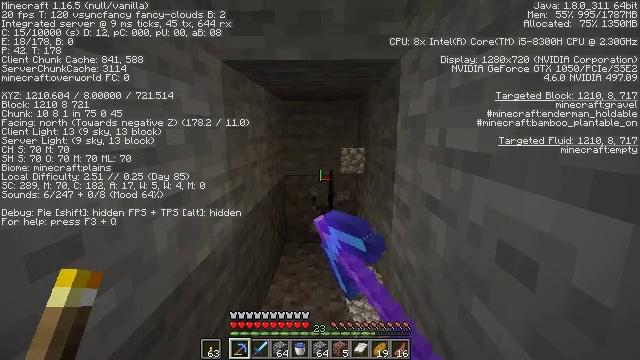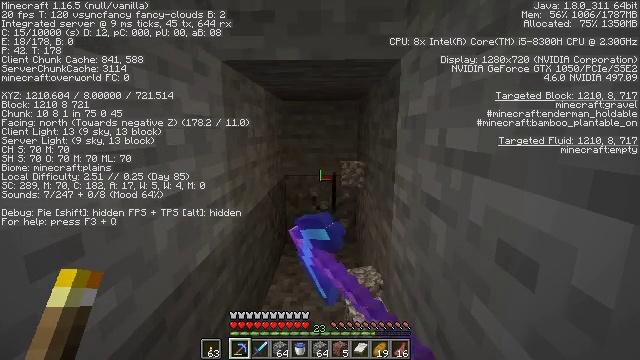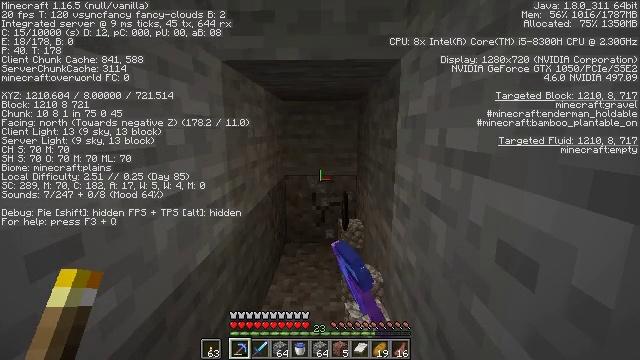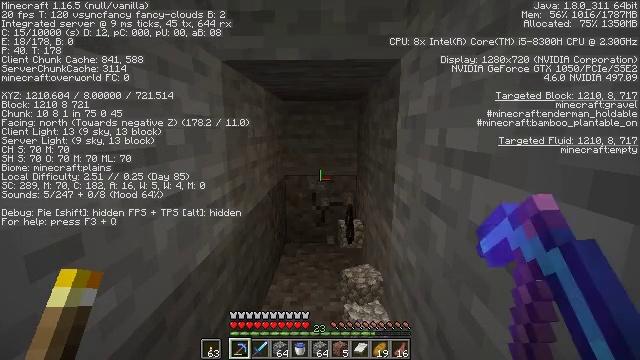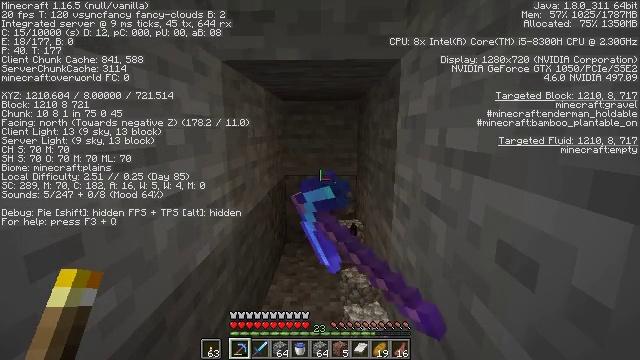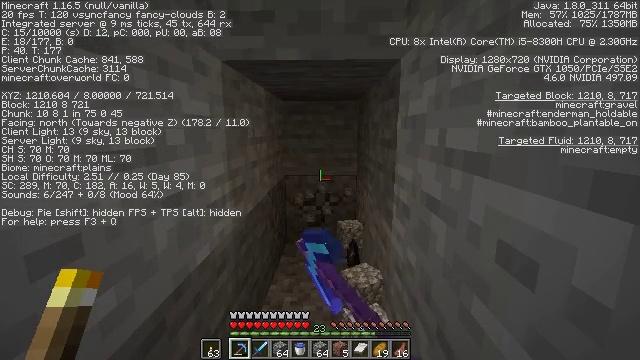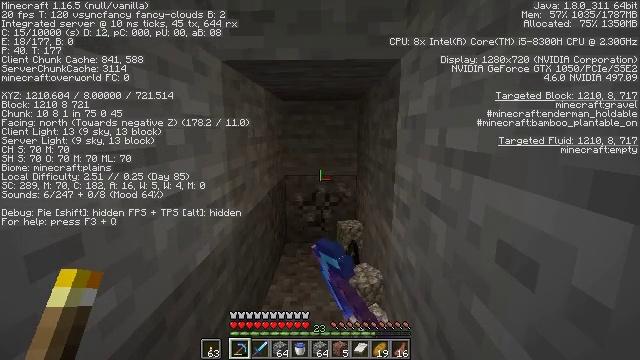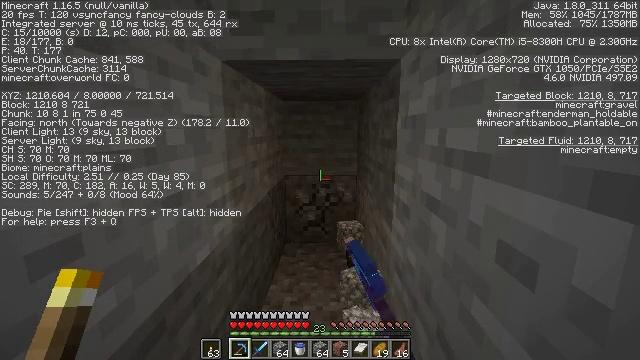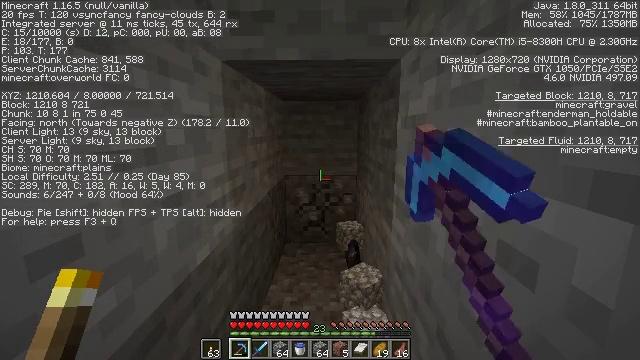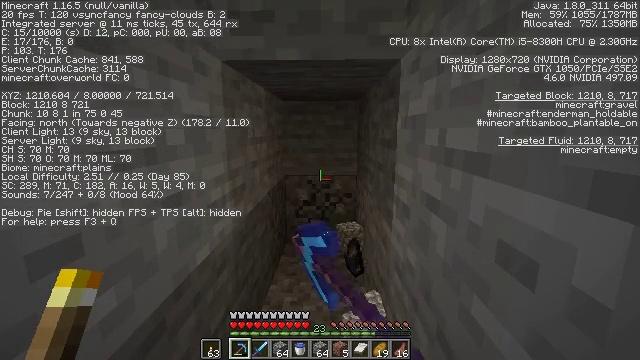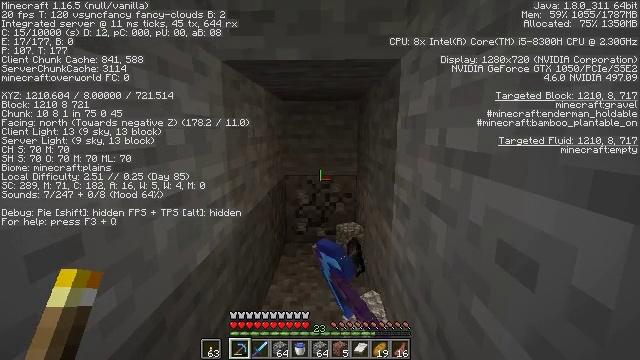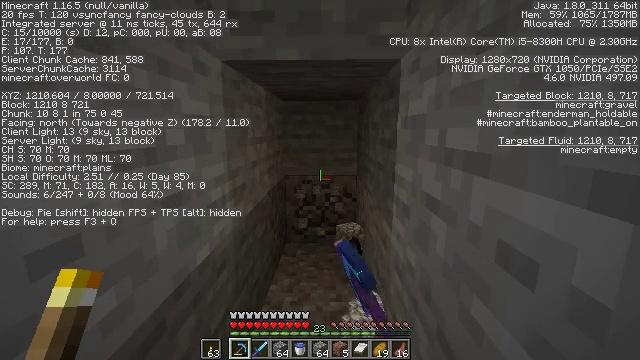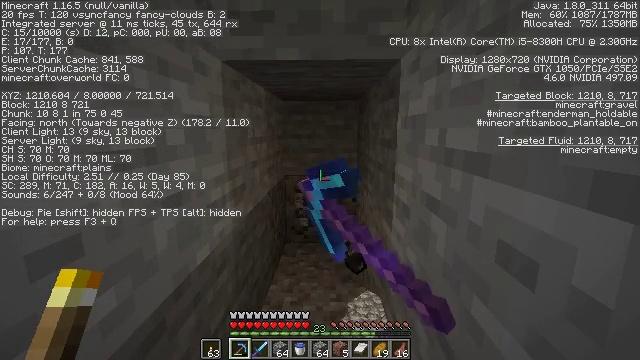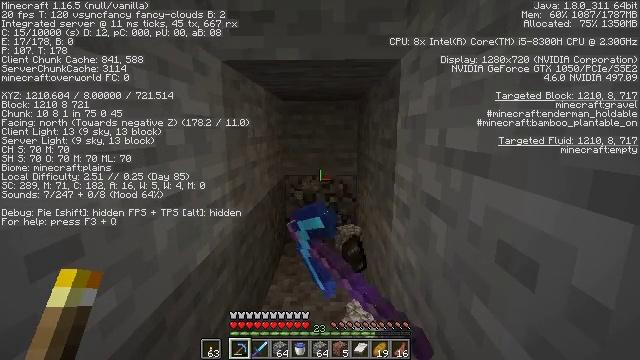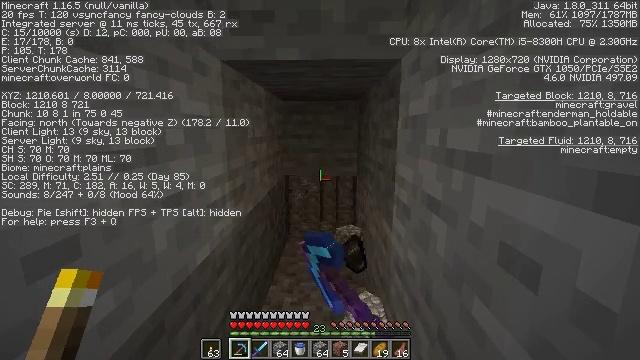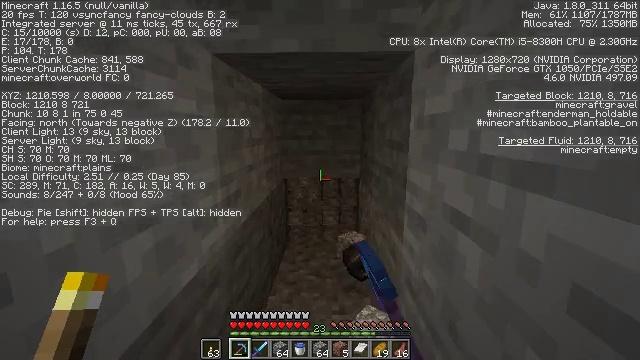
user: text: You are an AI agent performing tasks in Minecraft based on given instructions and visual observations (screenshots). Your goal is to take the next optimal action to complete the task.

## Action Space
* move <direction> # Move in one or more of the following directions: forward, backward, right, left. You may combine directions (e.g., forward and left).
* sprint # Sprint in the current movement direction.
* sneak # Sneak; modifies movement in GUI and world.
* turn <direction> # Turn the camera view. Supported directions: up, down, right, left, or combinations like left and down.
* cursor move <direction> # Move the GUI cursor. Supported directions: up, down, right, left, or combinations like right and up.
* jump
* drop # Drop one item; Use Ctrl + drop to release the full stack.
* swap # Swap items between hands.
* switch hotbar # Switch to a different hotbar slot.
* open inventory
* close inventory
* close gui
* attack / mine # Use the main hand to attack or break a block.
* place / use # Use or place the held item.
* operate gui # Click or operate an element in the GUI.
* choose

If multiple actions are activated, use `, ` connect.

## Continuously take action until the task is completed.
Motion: motion action
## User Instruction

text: Shovel up some gravel.
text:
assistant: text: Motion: attack / mine
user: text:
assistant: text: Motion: attack / mine
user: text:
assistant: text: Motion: attack / mine
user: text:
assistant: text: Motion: attack / mine
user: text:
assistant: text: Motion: attack / mine
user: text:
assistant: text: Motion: attack / mine
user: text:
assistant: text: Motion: attack / mine
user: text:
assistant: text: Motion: attack / mine
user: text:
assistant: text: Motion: attack / mine
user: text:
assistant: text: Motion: attack / mine
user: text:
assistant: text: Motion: attack / mine
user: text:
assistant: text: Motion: attack / mine
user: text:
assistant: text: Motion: attack / mine
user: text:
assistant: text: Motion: move forward, attack / mine
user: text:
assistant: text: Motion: move forward, attack / mine
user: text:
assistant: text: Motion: move forward, attack / mine
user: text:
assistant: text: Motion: move forward, attack / mine
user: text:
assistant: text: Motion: attack / mine
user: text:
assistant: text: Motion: attack / mine